Milling tool wear sample.
Tool blade image: 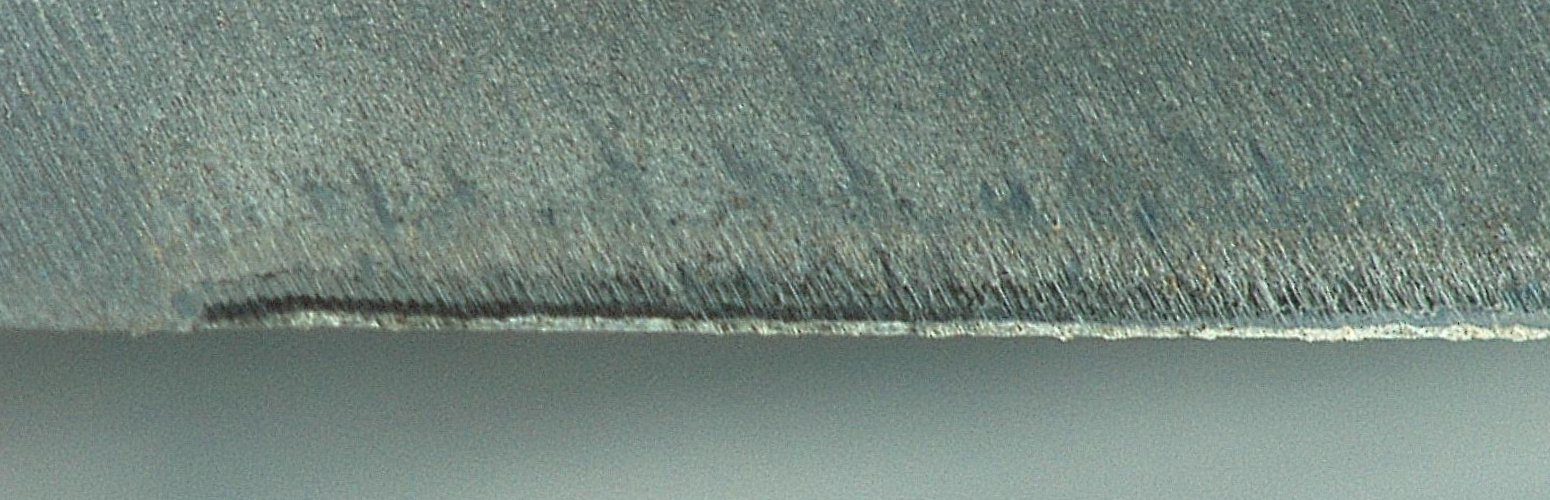
Chip image: 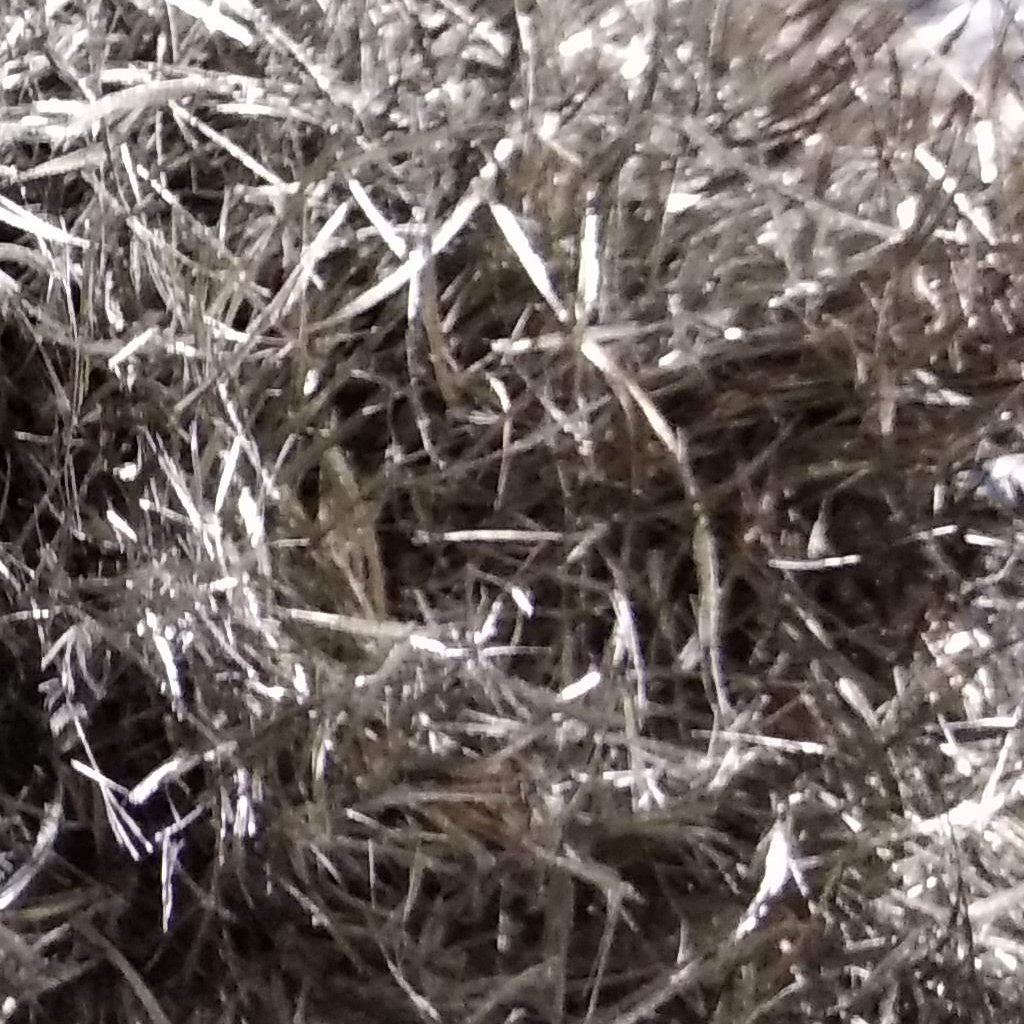
Workpiece image: 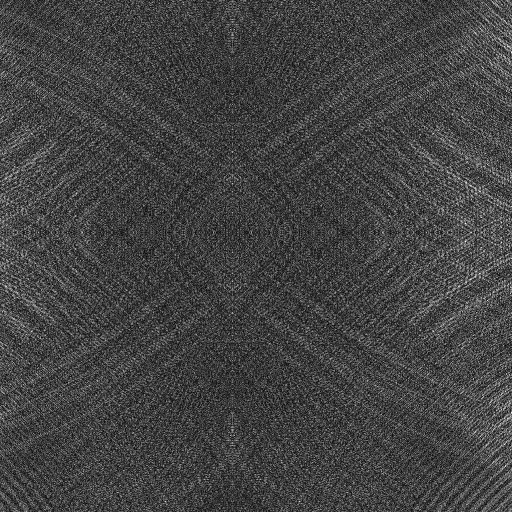
Tool wear state: sharp
Gaps: 4.32
Flank wear: 46.49
Overhang: 16.87
Force-signal Mel-spectrograms (X, Y, Z axes): 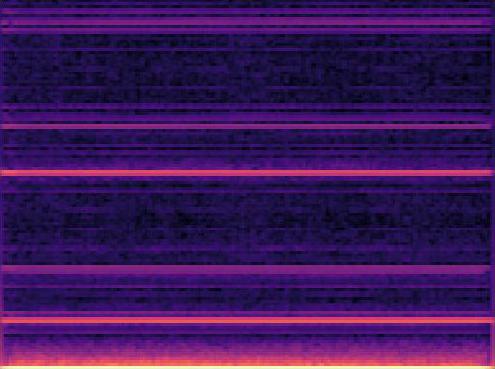 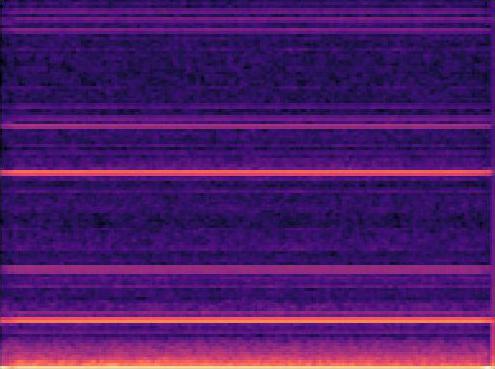 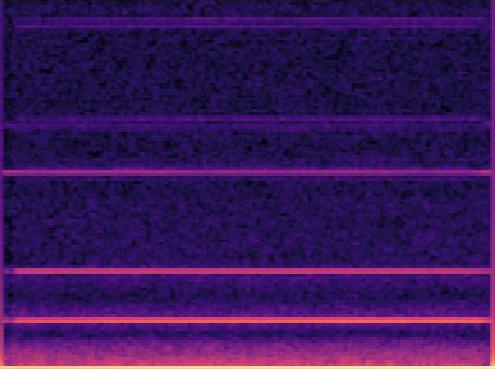
Force-signal scalograms (X, Y, Z axes): 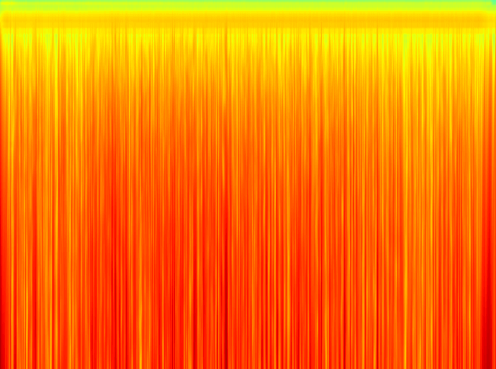 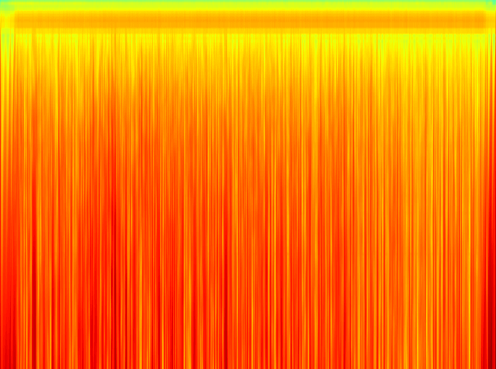 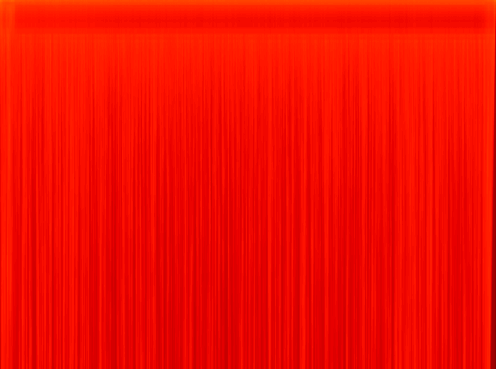
Force phase: initial_break_in_wear